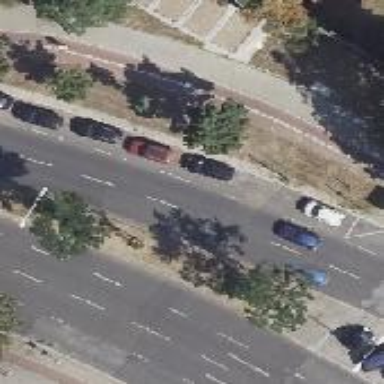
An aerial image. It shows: Street side parking spaces with parallel orientation.